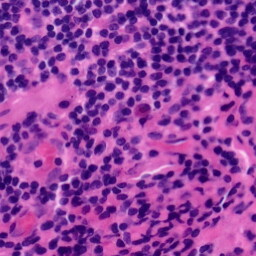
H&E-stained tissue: Tonsil